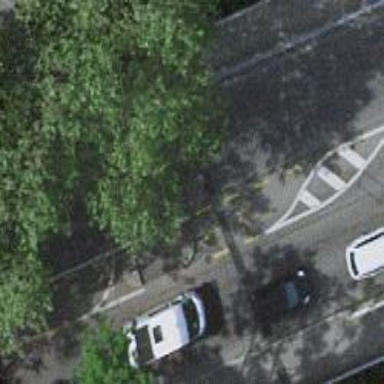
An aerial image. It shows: Secondary road with separate asphalt sidewalks.